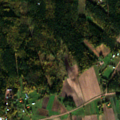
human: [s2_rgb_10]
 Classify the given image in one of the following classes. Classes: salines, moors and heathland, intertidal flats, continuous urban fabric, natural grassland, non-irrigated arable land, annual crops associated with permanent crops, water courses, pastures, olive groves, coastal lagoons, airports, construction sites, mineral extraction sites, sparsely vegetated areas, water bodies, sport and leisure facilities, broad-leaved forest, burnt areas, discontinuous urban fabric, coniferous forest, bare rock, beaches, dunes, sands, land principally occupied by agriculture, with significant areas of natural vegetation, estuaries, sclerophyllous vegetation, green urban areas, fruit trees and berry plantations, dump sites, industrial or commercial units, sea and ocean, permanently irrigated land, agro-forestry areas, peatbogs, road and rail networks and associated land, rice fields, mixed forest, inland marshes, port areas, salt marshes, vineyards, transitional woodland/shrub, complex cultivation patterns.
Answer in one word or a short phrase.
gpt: discontinuous urban fabric, non-irrigated arable land, land principally occupied by agriculture, with significant areas of natural vegetation, coniferous forest, mixed forest